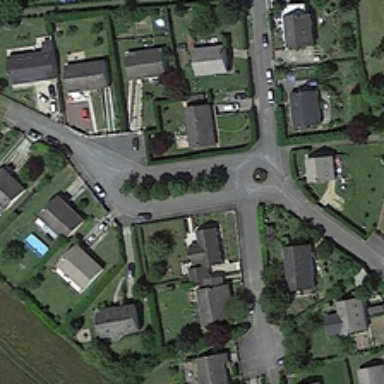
Many buildings and green trees are in a medium residential area .